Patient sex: F
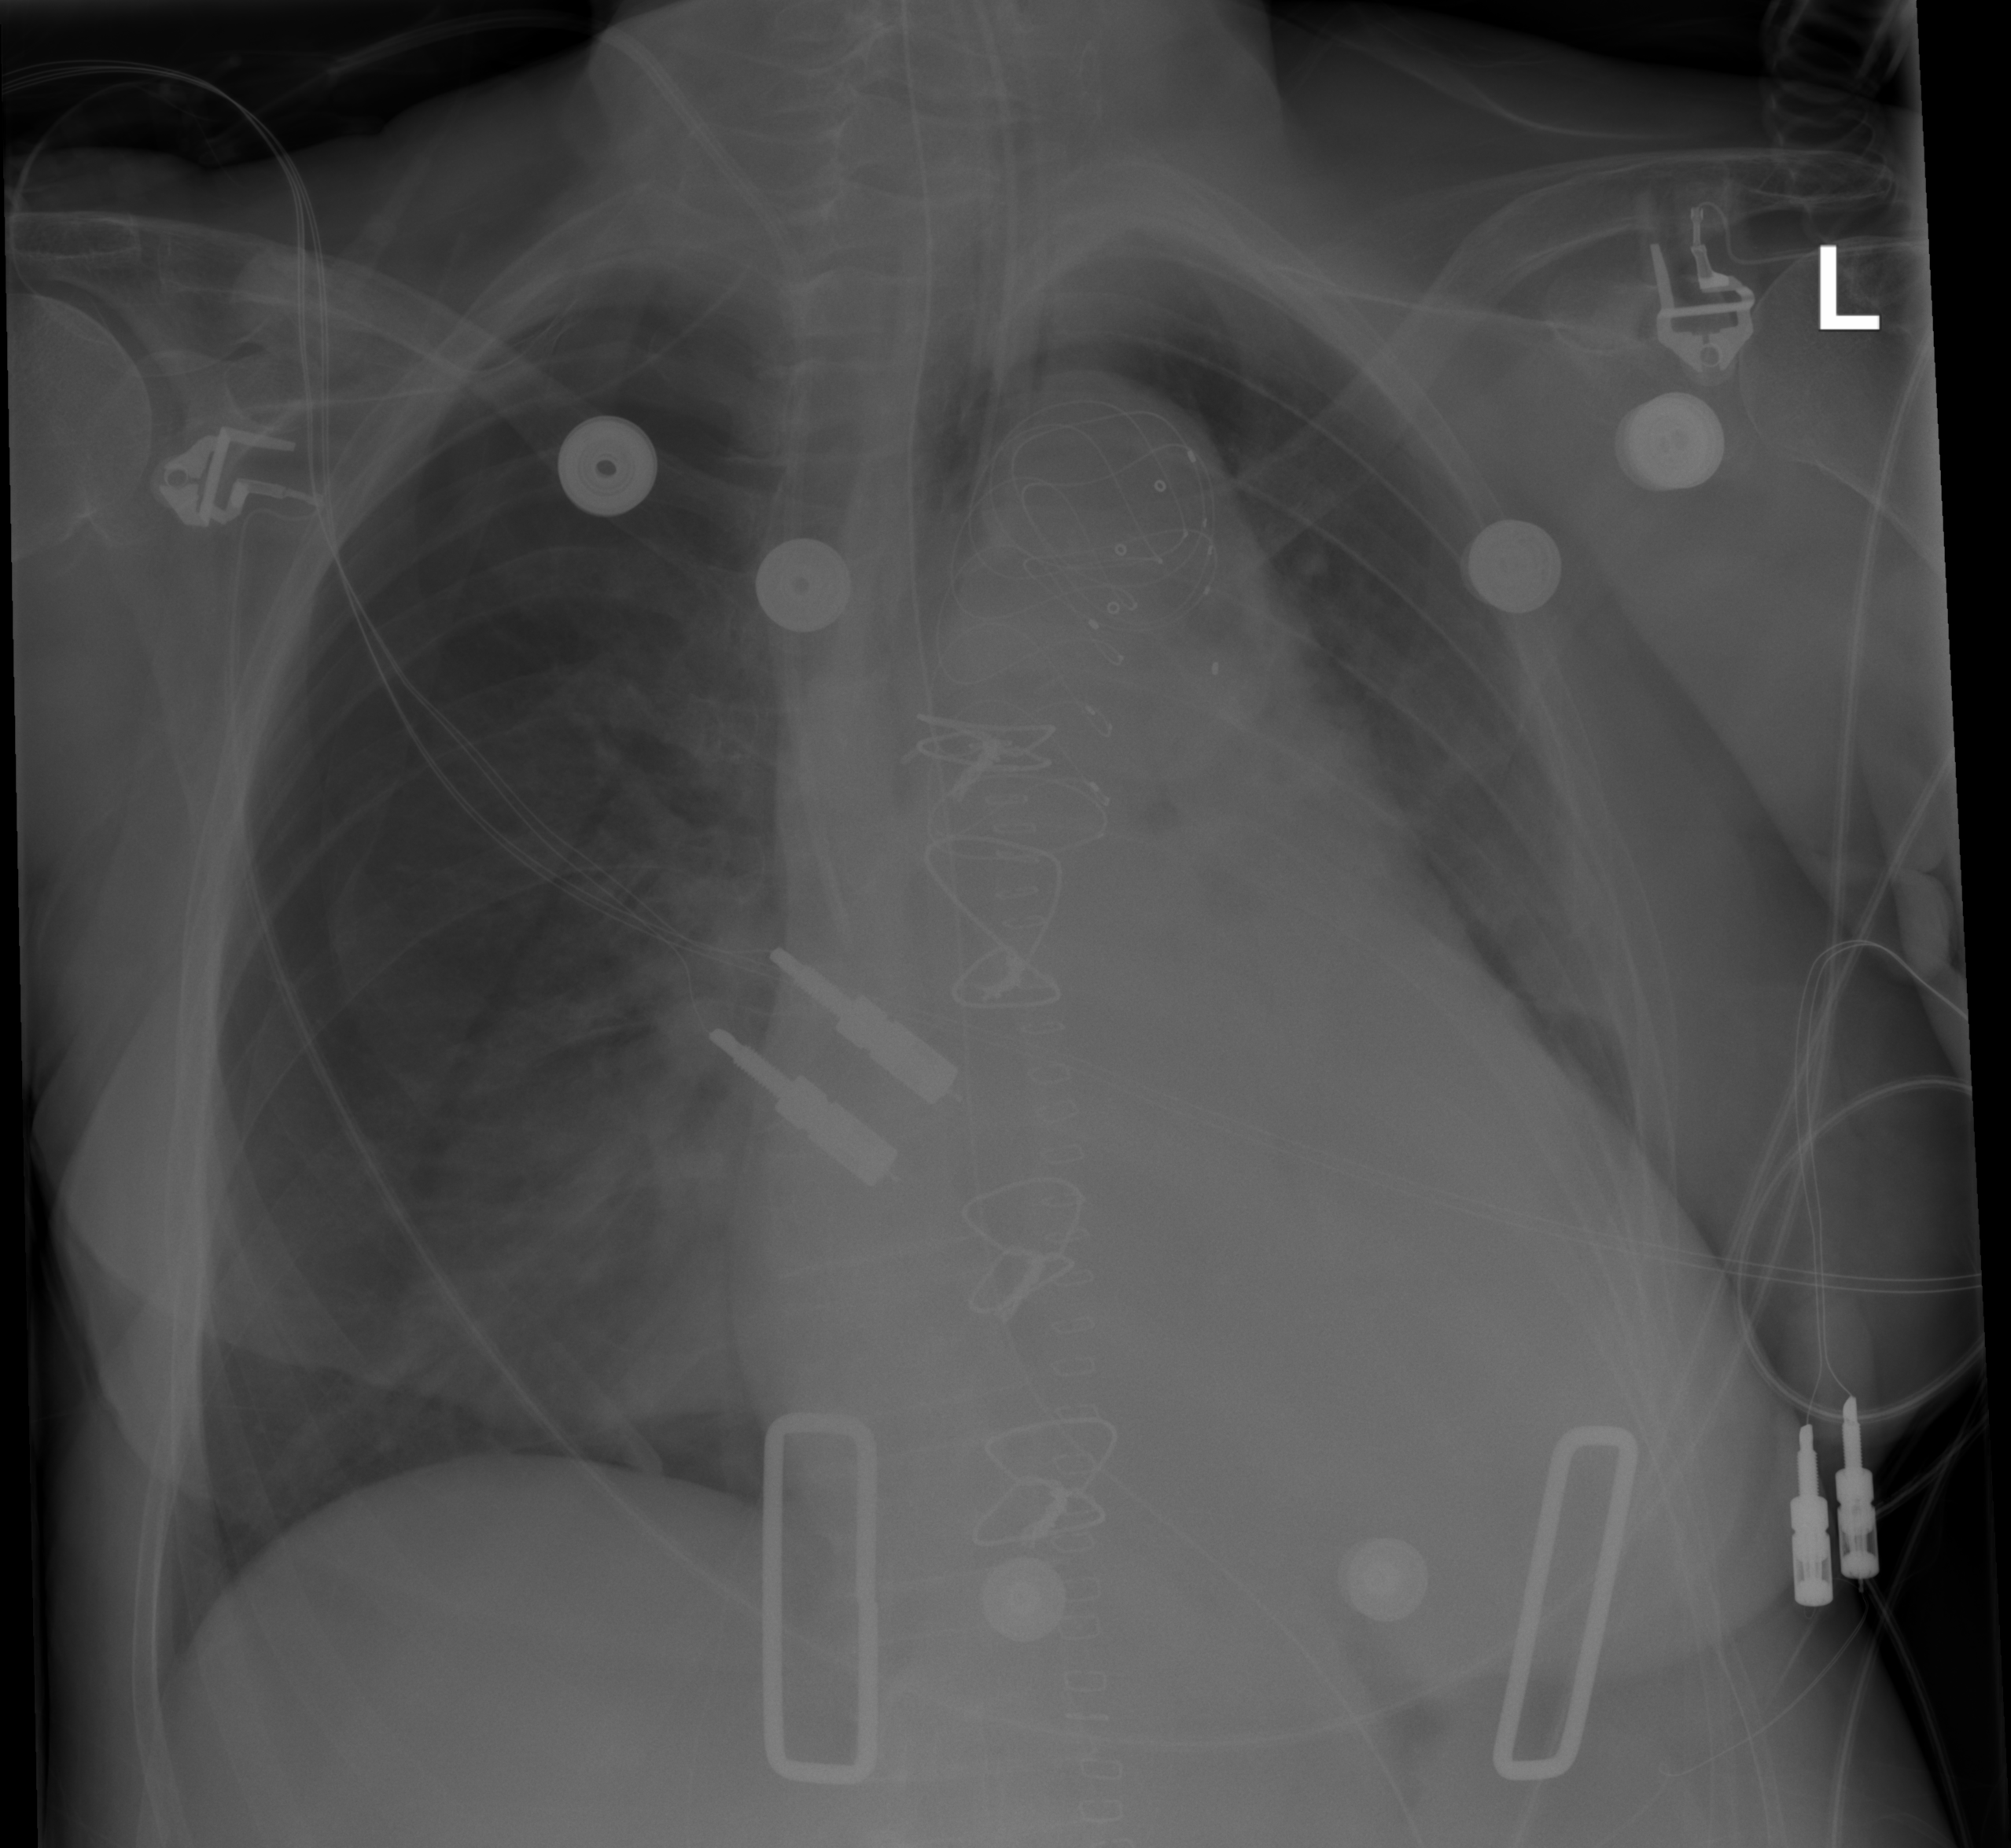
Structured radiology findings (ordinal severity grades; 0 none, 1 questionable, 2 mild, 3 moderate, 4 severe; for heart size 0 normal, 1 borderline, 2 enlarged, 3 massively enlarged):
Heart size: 2
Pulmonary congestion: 0
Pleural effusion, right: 2
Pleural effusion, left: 0
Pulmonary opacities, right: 0
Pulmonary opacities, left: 0
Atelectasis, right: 2
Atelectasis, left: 0